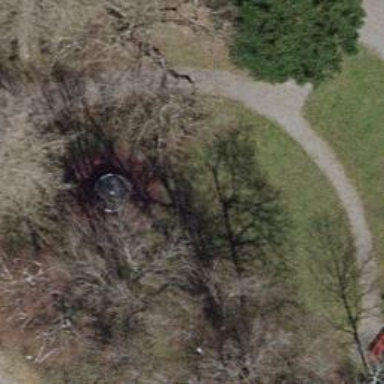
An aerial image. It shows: Picnic site for tourists.